Aerial crown-view tile of a tropical tree (Barro Colorado Island, Panama), acquired 20240611:
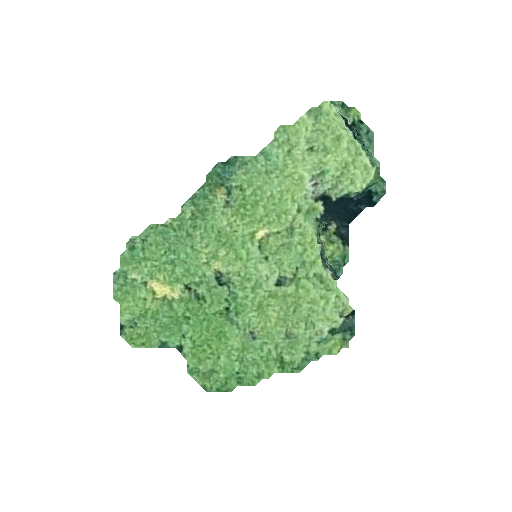
Species: Ocotea oblonga
GBIF accepted scientific name: Ocotea oblonga
Crown area: 75.374 m²